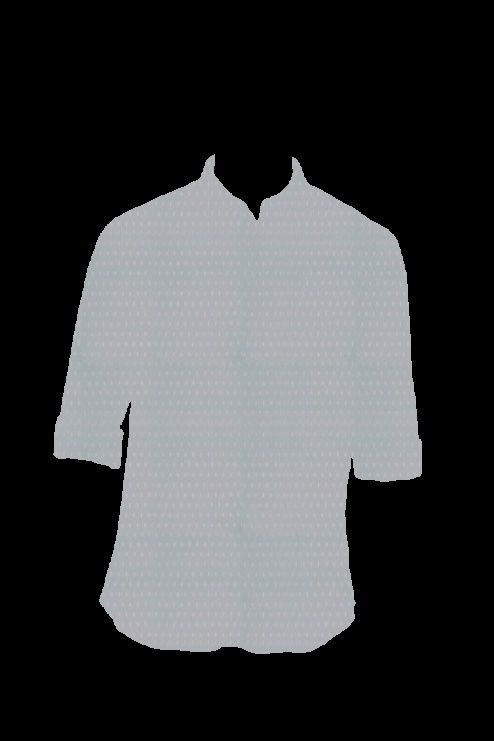
grey slim fit dot print tee